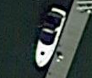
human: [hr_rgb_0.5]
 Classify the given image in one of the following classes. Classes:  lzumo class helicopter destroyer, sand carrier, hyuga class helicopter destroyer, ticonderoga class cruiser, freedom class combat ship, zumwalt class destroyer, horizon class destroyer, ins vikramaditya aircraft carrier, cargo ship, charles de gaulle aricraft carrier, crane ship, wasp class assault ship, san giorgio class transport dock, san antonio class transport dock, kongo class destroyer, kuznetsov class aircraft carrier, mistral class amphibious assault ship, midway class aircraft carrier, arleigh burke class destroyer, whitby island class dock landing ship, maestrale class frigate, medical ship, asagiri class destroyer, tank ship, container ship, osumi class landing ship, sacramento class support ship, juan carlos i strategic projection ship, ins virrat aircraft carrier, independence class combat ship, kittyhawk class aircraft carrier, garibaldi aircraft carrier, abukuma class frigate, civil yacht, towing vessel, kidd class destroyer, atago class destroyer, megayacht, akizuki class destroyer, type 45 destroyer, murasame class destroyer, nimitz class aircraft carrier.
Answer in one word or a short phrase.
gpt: Civil yacht